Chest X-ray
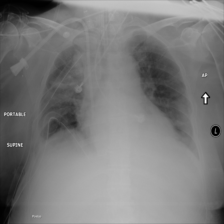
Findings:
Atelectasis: negative
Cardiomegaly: negative
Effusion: positive
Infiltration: negative
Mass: negative
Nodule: negative
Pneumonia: negative
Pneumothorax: negative
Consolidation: negative
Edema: positive
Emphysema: negative
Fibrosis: negative
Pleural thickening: negative
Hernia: negative